Question: If I select something on an iDevice browser a menu shows up (copy, paste etc)
Is it possible to add things via javascript to this menu?
The menu I mean (here it contains; 'copy')

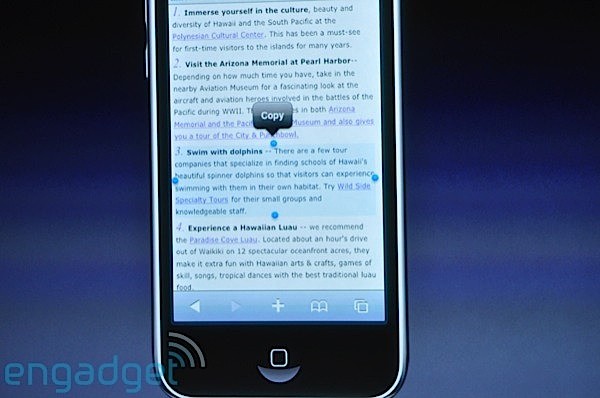
Answer: No this is not possible, Apple has option this in the Safari DOM.